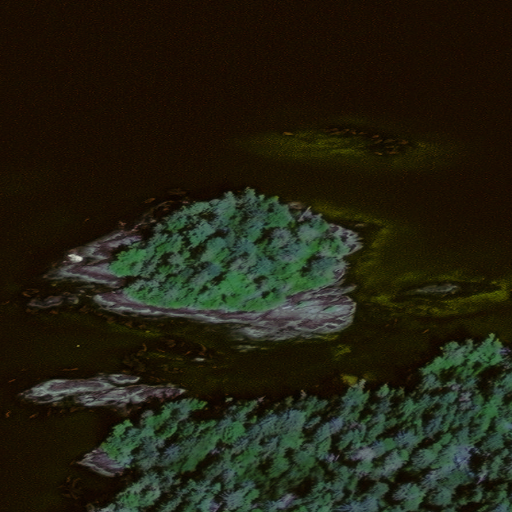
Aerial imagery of island in Alaska named Luce Island containing only unknown